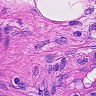
Metastatic tissue present: yes